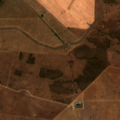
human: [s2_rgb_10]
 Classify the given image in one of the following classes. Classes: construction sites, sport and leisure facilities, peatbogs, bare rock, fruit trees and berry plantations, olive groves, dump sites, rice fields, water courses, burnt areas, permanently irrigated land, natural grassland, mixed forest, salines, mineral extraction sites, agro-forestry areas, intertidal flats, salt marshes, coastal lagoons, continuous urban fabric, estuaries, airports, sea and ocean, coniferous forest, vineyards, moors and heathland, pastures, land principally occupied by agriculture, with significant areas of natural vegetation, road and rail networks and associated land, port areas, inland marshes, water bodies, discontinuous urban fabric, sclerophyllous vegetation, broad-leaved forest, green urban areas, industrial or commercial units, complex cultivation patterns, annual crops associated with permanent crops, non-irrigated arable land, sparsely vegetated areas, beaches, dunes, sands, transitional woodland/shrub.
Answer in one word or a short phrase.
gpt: non-irrigated arable land, olive groves, land principally occupied by agriculture, with significant areas of natural vegetation, sclerophyllous vegetation